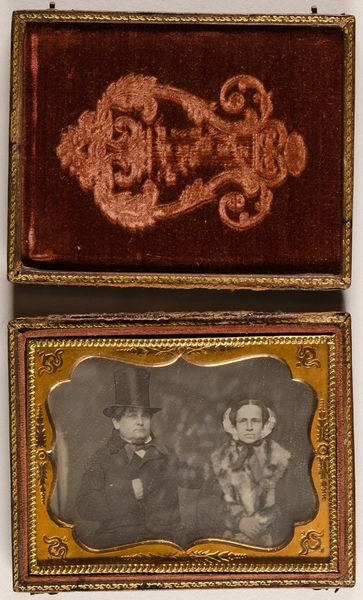
Titel: Porträt eines Paares
Standort: Hamburg
Institution: Museum für Kunst und Gewerbe Hamburg
Schlagwörter: mann, frau, zylinder, gesten, portrait, paar, ornamente, foto, fotografie, photographie, doppelbildnis, doppelportrait, photo, ehe, etui, lichtbild, daguerreotypie, bildwerke, angewandte und bildende kunst, hessische systematik, porträt, armhaltungen, porträtfotografie, porträtphotographie, hüftbild, doppelporträt, verheiratetes paar, matrimonium, ehestand